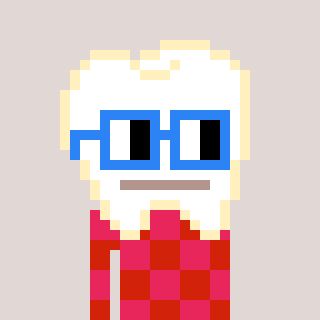
a pixel art character with square blue glasses, a tooth-shaped head and a red-colored body on a warm background